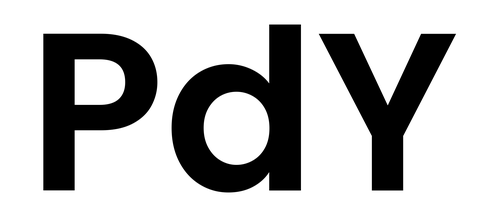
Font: Poppins-SemiBold